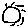
Label: sun